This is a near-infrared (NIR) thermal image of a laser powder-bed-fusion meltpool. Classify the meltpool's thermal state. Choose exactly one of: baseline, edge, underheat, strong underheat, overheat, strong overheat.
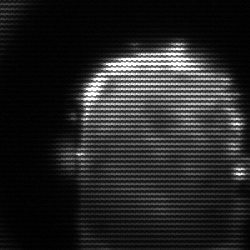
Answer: baseline